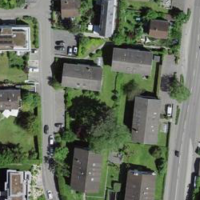
EUNIS habitat code: 55
Species observed at this site:
Poa annua
Geranium sanguineum